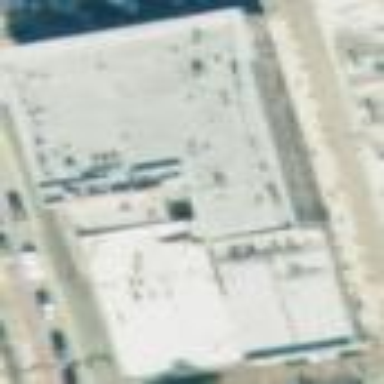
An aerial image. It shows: Retail building.